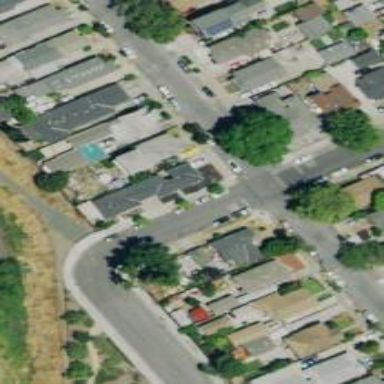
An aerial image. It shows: Residential road with separate sidewalk.